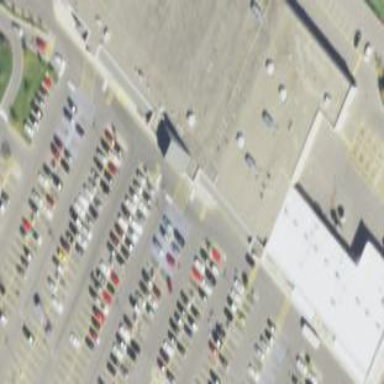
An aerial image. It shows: Retail building.